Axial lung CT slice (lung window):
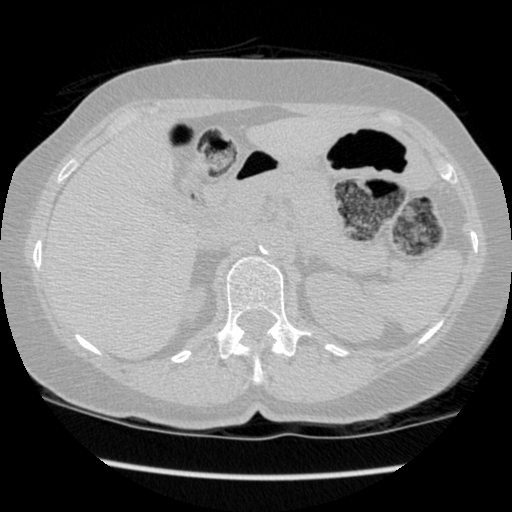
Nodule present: no